Interaction volume radius: 5 \u00c5
Interaction volume height: 15 \u00c5
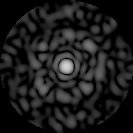
Disorder parameter: 0.8622